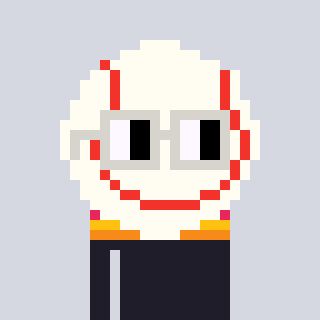
a pixel art character with square light gray glasses, a baseball ball-shaped head and a grayscale-colored body on a cool background